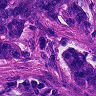
Metastatic tissue present: yes